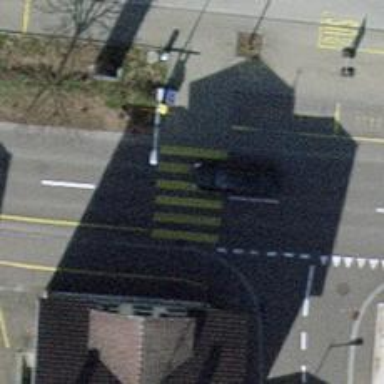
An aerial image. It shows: Uncontrolled and marked road crossing.